Question: I am trying to output specific information coming from JIRA, I have JSON looping and results showing, but the results furthest down the nest are only showing the first character.
I have tried following the suggestions <URL> but this seems to be for results at the top level and I can't seem to get it working with my code.
'''
<?php
$username = '*************';
$password = '*************';
$url = '<JIRA-DOMAIN>/rest/api/2/search?jql=project=ICI&fields=key,summary,description&maxResults=10';
$curl = curl_init();
curl_setopt($curl, CURLOPT_USERPWD, "$username:$password");
curl_setopt($curl, CURLOPT_URL, $url);
curl_setopt($curl, CURLOPT_RETURNTRANSFER, 1);
curl_setopt($curl, CURLOPT_FOLLOWLOCATION, 1);
curl_setopt($curl, CURLOPT_SSL_VERIFYPEER, 0);
curl_setopt($curl, CURLOPT_SSL_VERIFYHOST, 0);
$issue_list = (curl_exec($curl));
$json = json_decode($issue_list, TRUE);
?>
<div class="toto">
<?php
foreach($json['issues'] as $obj){ ?>
<h2><?php echo $obj['id']; ?></h2>
<?php foreach($obj['fields'] as $parc){ ?>
<a href="<?php echo $parc['summary']; ?>">
<span><?php echo $parc['description']; ?></span>
</a>
<?php }
} ?>
</div>
'''
When I echo $issue_list I get the following:
'''
{
"expand":"schema,names",
"startAt":0,
"maxResults":10,
"total":9,
"issues":[
{
"expand":"operations,versionedRepresentations,editmeta,changelog,renderedFields",
"id":"10058",
"self":"<domain>/rest/api/2/issue/10058",
"key":"ICI-9",
"fields":{
"summary":"ToS and PP button removal",
"description":"The Terms of Service and Privacy Policy buttons go to a page on the website so they can't use the app after. They also go to a page of nothing because they aren't written so they need to be deleted"
}
},
{
"expand":"operations,versionedRepresentations,editmeta,changelog,renderedFields",
"id":"10048",
"self":"<domain>/rest/api/2/issue/10048",
"key":"ICI-1",
"fields":{
"summary":"Create Launch Image",
"description":"Create launch image for app. Resolution should be: 2048px x 1536px
[~james.whitaker] I got this info from [here|https://developer.apple.com/design/human-interface-guidelines/ios/icons-and-images/launch-screen/]"
}
}
]
}
'''
But the loop output only shows the first character for the Description and Summary as seen below but shows the entire ID.

Any help would be highly appreciated.
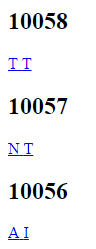
Answer: Your problem is in this 'foreach' loop:
'''
<?php foreach($obj['fields'] as $parc){ ?>
<a href="<?php echo $parc['summary']; ?>">
<span><?php echo $parc['description']; ?></span>
</a>
<?php }
'''
'$parc' will have the value of '$obj['fields']['summary']' and then '$obj['fields']['description']' in the loop, so when you try and index it with '['summary']' you are using an invalid index which is translating to 0 (hence the single character). Try this instead (remove the 'foreach'):
'''
<a href="<?php echo $obj['fields']['summary']; ?>">
<span><?php echo $obj['fields']['description']; ?></span>
</a>
'''